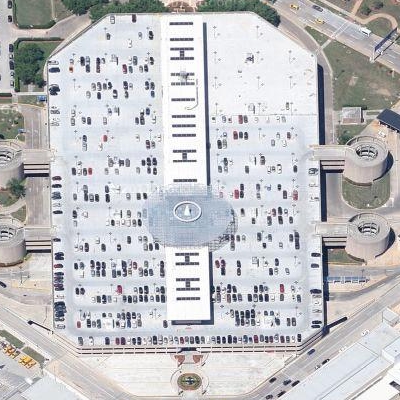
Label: Parking